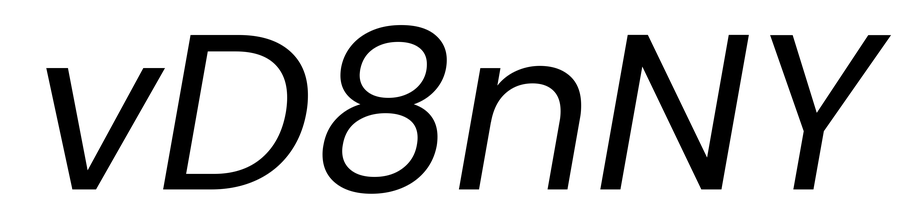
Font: Poppins-Italic